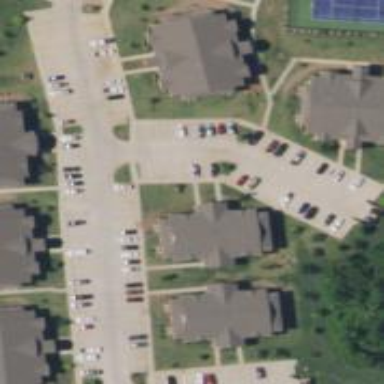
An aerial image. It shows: Living street.